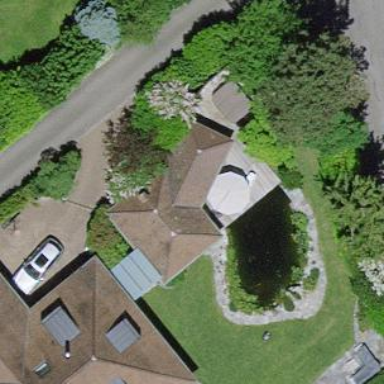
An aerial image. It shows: Shed.